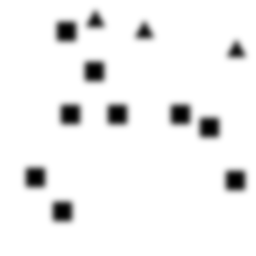
Squares: 9
Triangles: 3
Stars: 0
Total shapes: 12